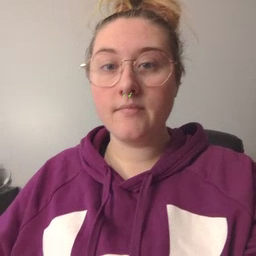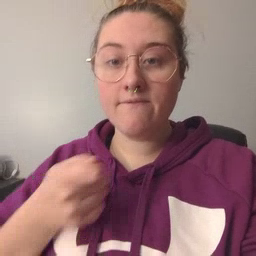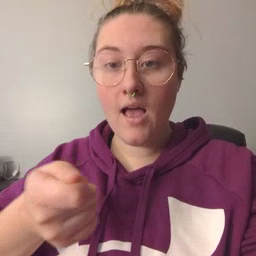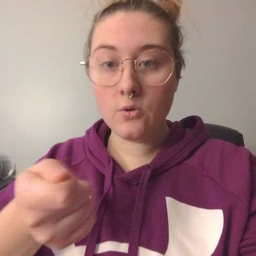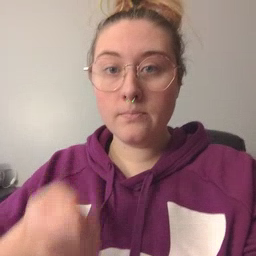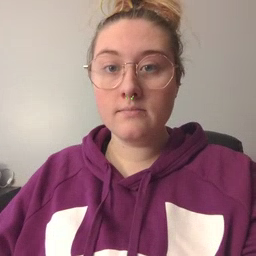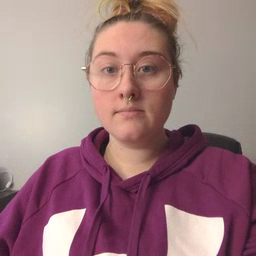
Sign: vacuum